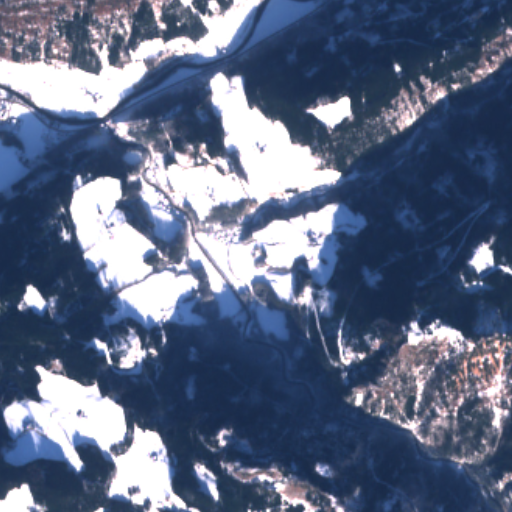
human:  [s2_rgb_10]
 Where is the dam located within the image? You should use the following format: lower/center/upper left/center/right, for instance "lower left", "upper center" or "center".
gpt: The dam is located in the upper left of the image.
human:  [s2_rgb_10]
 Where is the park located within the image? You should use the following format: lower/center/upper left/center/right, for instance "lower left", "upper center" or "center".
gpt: The park is located in the center of the image.
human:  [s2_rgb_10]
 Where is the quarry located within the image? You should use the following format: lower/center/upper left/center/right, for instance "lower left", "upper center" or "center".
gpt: The quarry is located in the center of the image.
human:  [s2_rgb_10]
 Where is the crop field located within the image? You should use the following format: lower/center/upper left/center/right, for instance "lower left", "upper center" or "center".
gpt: There is no crop field in the image.